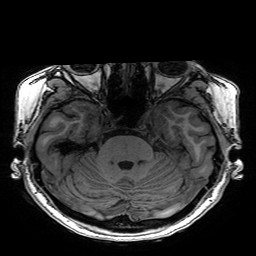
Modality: T1w
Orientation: coronal
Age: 26
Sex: female
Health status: healthy
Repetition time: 2.53 s
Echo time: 0.0034 s